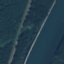
Label: River